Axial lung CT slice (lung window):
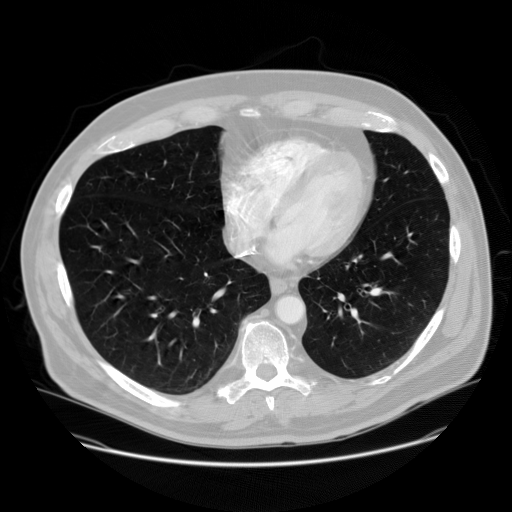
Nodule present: no